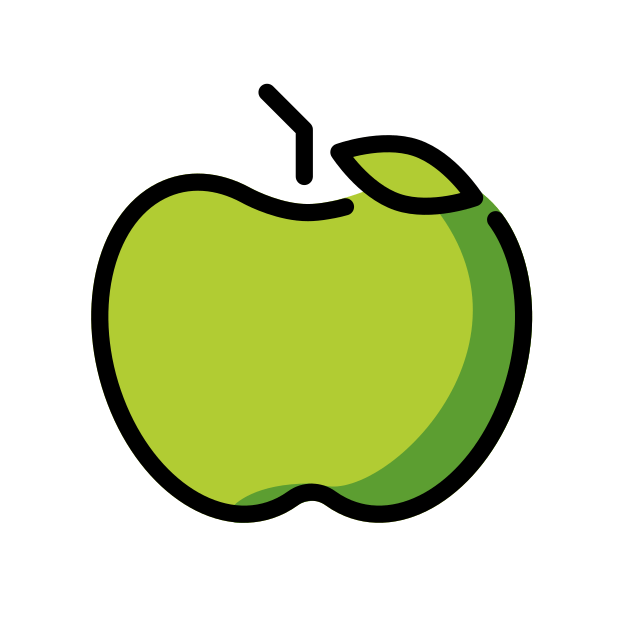
green apple